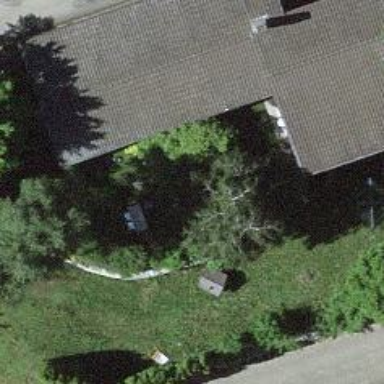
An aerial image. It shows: Residential building.